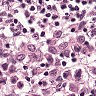
Metastatic tissue present: yes